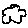
Label: cloud